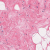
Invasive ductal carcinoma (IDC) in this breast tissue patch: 0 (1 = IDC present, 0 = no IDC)